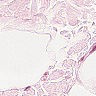
Metastatic tissue present: no